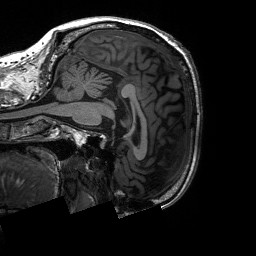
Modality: T1w
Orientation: sagittal
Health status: ill
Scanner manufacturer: siemens
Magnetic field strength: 3 T
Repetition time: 2.3 s
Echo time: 0.00226 s